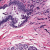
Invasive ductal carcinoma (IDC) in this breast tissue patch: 0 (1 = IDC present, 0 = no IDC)